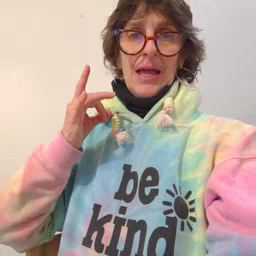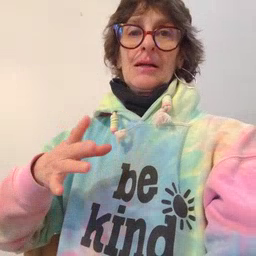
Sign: hate